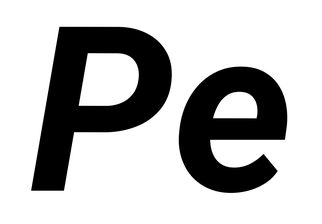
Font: Roboto-Italic_Bold_Italic